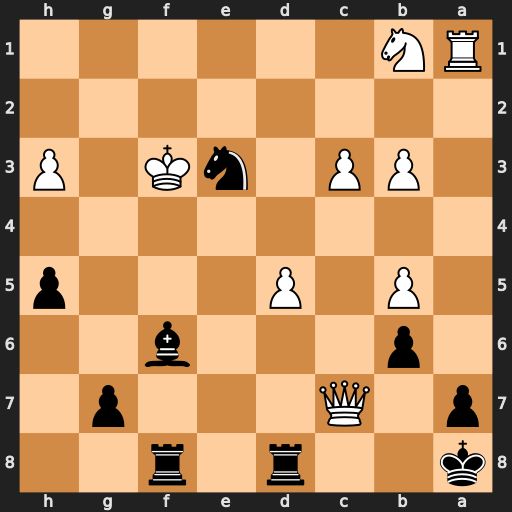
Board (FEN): k2r1r2/p1Q3p1/1p3b2/1P1P3p/8/1PP1nK1P/8/RN6
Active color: b
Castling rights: -
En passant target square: -
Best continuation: Be5+ Kxe3 Bxc7